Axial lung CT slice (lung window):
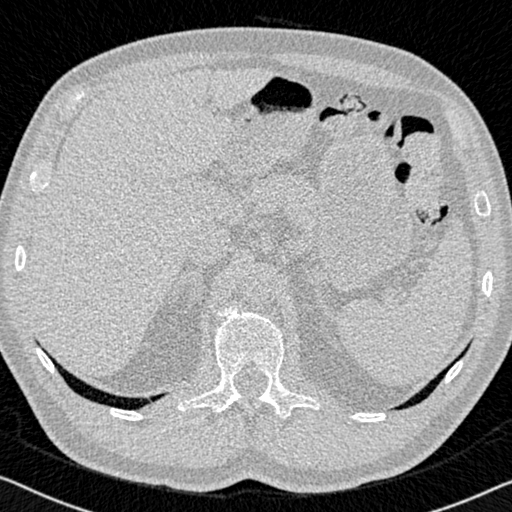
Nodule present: no